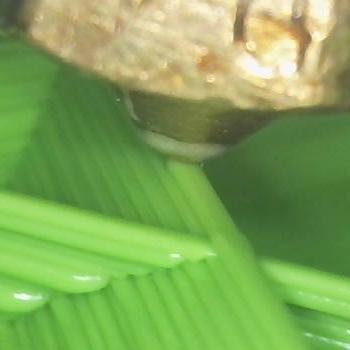
Flow rate: 118%